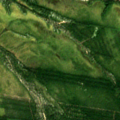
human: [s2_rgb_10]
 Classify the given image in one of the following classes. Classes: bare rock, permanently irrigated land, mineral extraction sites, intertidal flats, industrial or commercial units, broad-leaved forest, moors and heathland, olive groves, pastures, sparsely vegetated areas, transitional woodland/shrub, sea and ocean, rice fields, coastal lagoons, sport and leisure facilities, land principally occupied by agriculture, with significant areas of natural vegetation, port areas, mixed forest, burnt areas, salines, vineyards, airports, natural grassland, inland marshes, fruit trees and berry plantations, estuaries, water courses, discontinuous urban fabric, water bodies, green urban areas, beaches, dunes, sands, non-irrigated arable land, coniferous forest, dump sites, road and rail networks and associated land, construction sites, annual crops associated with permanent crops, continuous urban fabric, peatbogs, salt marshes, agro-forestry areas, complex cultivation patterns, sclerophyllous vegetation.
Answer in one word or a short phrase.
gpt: coniferous forest, transitional woodland/shrub